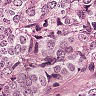
Metastatic tissue present: yes